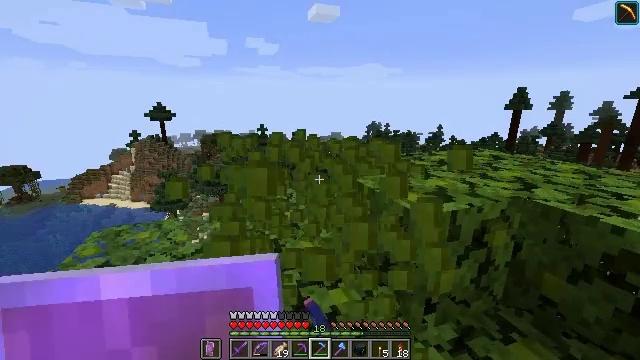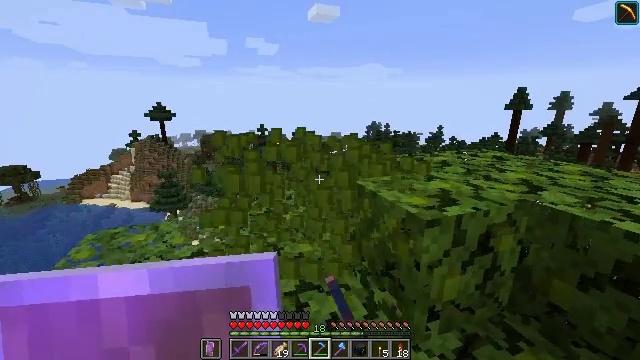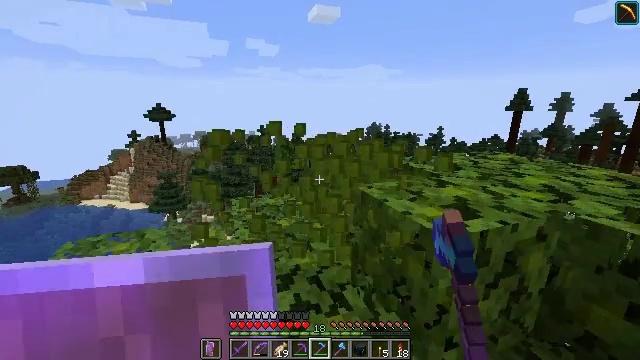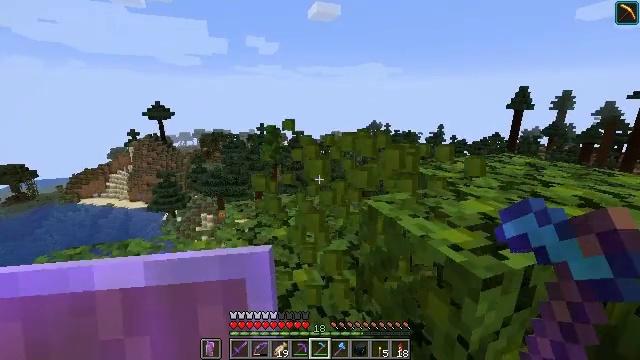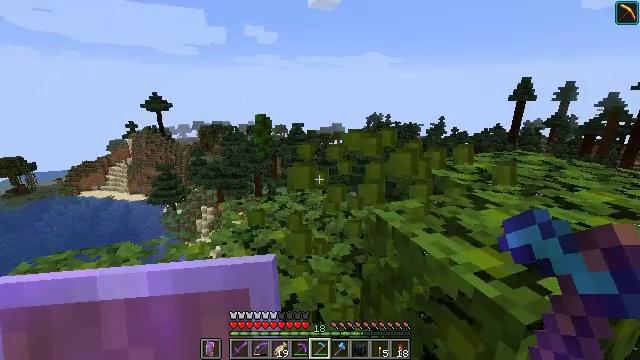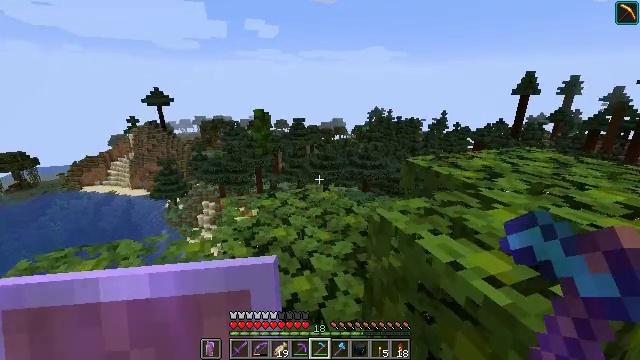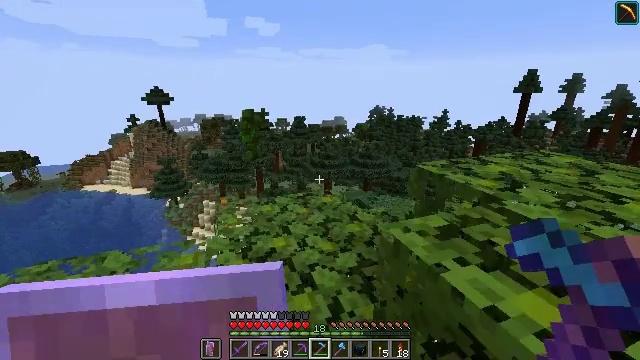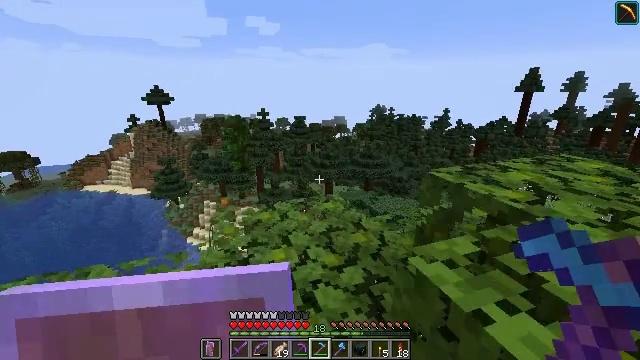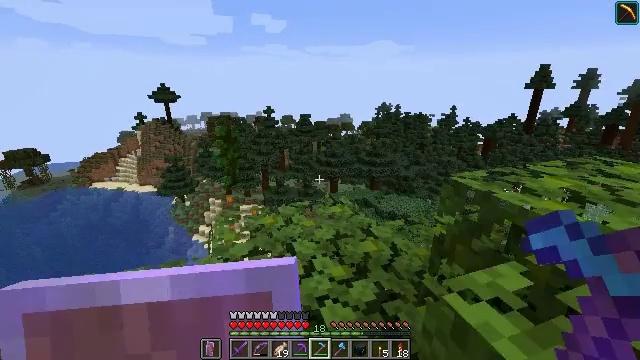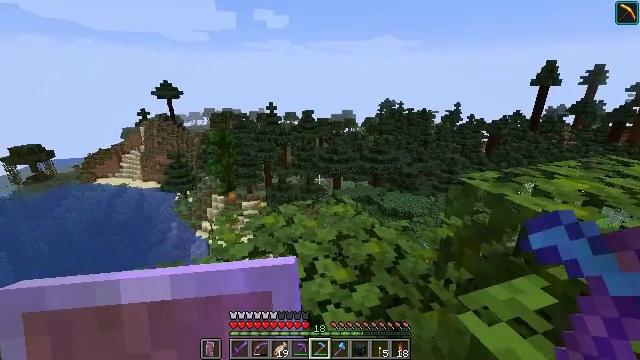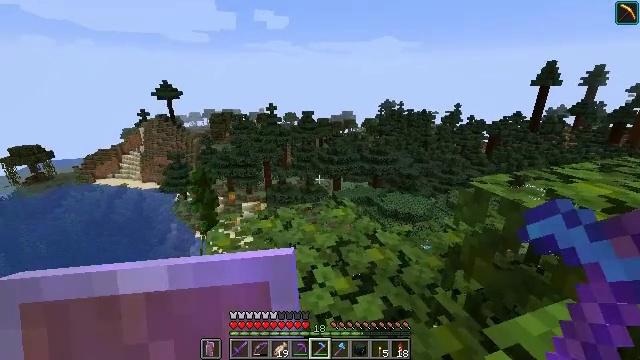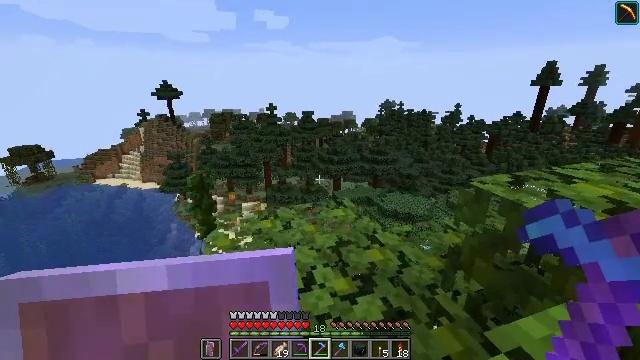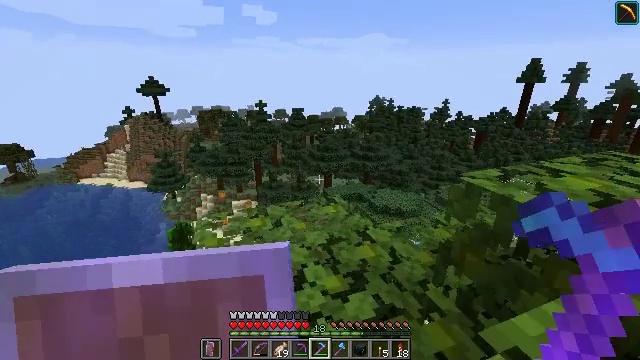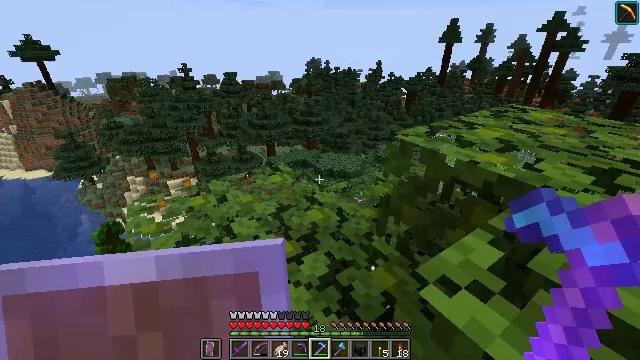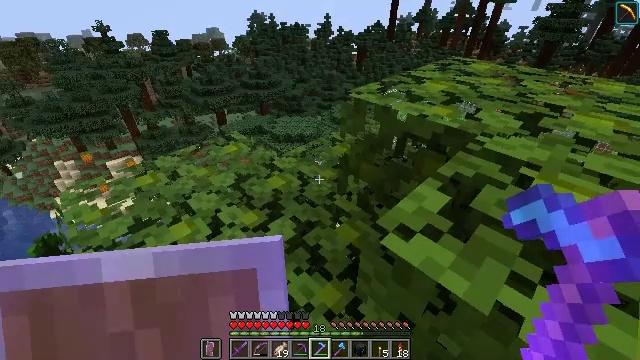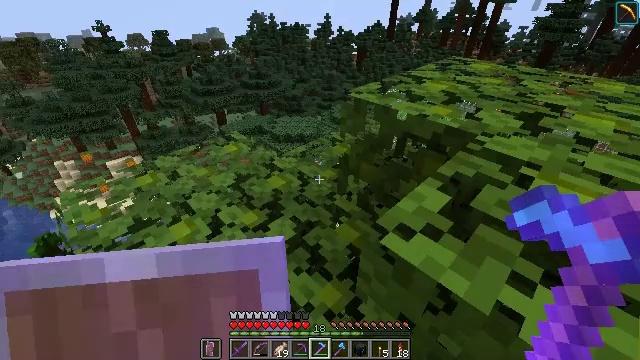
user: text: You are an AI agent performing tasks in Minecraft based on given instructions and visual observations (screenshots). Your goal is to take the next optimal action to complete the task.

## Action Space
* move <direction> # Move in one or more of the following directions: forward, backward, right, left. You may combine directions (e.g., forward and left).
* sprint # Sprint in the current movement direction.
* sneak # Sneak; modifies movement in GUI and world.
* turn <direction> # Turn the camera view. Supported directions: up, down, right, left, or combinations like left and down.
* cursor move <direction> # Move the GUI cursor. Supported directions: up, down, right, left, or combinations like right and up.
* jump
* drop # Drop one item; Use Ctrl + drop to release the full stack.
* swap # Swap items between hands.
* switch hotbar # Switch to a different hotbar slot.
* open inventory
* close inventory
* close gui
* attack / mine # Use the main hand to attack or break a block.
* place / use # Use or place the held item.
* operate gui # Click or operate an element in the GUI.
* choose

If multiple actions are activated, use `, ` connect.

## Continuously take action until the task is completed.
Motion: motion action
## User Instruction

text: Clear the jungle leaves to make way.
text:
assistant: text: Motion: move forward, attack / mine
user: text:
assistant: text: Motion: move forward
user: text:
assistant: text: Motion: move forward
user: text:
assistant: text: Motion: move forward, turn down
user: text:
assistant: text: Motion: move forward, turn down
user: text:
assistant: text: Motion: move forward
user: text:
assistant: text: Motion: move forward
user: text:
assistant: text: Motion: move forward, turn left
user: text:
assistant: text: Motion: no_op
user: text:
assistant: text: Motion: no_op
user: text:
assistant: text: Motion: no_op
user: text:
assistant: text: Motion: turn right
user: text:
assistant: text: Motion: turn right and down
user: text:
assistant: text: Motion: turn right and down
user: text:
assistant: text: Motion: no_op
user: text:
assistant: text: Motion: no_op
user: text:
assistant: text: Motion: no_op
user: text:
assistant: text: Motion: no_op
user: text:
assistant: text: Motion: no_op
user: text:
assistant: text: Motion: no_op
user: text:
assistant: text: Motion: no_op
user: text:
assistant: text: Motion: no_op
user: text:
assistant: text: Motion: turn left and up
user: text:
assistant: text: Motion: turn left and down
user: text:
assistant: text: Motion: move forward, turn left and down
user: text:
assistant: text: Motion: move forward, turn left
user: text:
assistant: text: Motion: move forward, turn left
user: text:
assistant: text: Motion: move forward, turn left and down
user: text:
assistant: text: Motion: move forward, turn left and down
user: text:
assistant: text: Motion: move forward, turn left and down